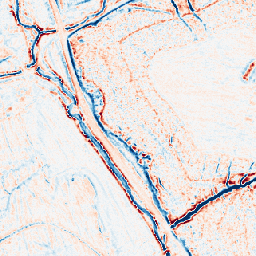
Category: edge_preserving
Decomposition family: bilateral
Decomposition parameters: d: 9
sigma_color: 100
sigma_space: 150
Upsampling method: area
Upsampling parameters: scale: 8
Upsampling scale: 8